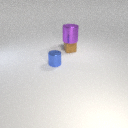
small brown rubber cube to the right of small blue metal cylinder